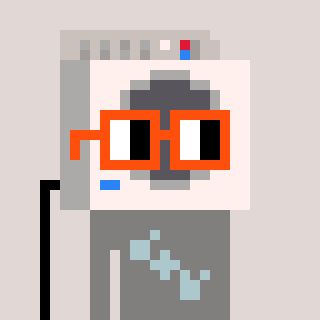
a pixel art character with square orange glasses, a washing machine-shaped head and a bluegrey-colored body on a warm background